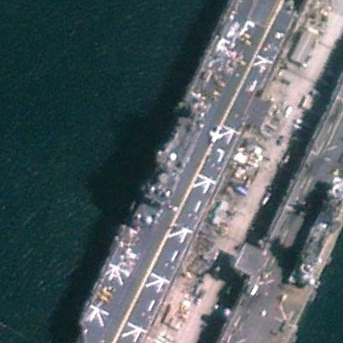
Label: assault